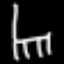
Label: chair